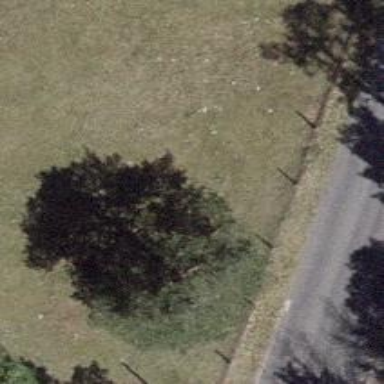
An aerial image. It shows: Beautiful tree in nature.